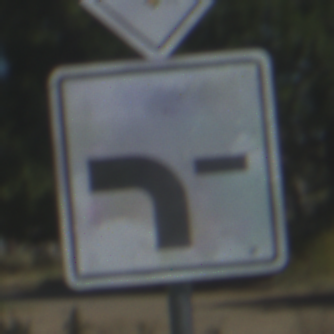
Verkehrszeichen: VerlaufVorfahrtsstrasse6
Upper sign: Vorfahrtsstrasse
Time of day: Midday
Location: Outdoor (Special)
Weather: PartlyCloudy
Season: NotSpecified
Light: Natural